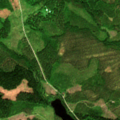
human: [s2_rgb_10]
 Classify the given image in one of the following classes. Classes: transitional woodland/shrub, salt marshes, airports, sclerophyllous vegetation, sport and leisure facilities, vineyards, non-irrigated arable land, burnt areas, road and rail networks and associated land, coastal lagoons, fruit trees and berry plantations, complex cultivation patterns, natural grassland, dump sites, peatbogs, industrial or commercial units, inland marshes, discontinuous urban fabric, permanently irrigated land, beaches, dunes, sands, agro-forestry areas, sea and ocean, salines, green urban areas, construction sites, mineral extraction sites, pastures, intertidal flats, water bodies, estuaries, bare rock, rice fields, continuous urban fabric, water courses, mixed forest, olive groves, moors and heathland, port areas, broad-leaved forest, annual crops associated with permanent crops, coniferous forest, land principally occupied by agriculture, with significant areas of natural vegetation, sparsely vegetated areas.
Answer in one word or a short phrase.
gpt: broad-leaved forest, coniferous forest, transitional woodland/shrub